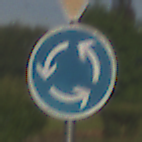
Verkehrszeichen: Kreisverkehr
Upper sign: VorfahrtGewaehren
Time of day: SunriseSunset
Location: Outdoor (Suburban)
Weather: PartlyCloudy
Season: NotSpecified
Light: Natural